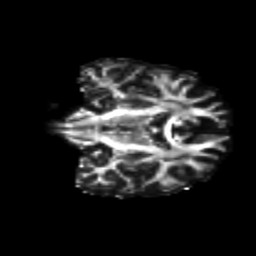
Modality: FA
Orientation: coronal
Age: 30
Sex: male
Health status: healthy
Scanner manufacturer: siemens
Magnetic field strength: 3 T
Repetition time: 8.6 s
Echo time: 0.095 s